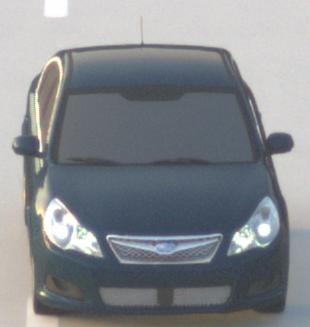
Make: Subaru
Model: Legacy 2.0R
Detailed model: Legacy (IV) Limousine
Model produced from: 2007/09
Model produced until: 2008/10
Doors: 4
Color: blue
Road condition: dry road
Daytime: dawn
Contrast: medium contrast